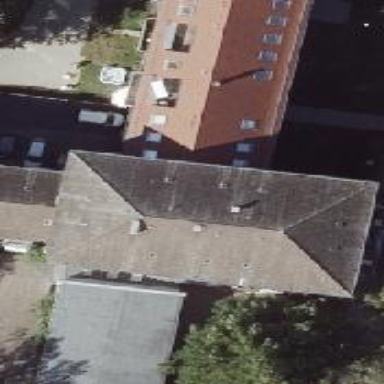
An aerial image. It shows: Hipped roof apartment building.